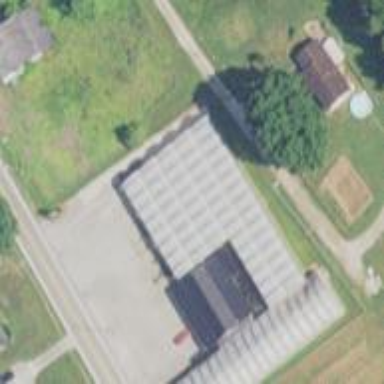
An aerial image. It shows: Marketplace located within greenhouse horticulture area.